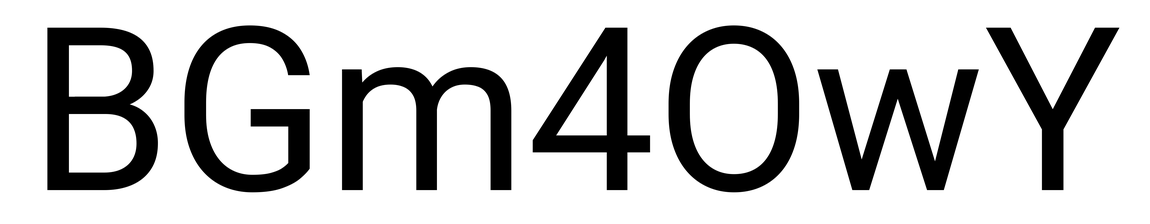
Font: Roboto_Regular